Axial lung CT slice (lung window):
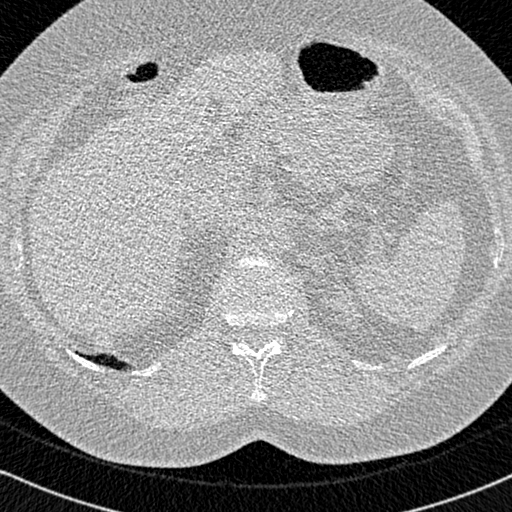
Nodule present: no